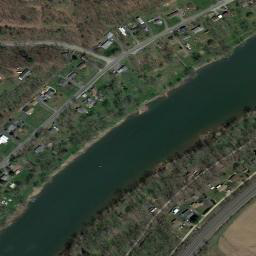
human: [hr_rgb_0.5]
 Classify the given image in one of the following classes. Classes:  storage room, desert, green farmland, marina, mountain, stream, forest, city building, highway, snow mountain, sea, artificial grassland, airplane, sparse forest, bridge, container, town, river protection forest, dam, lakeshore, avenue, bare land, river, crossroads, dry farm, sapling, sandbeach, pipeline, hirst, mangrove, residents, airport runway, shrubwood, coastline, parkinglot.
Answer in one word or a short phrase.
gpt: river